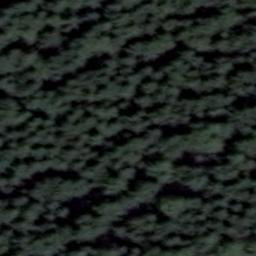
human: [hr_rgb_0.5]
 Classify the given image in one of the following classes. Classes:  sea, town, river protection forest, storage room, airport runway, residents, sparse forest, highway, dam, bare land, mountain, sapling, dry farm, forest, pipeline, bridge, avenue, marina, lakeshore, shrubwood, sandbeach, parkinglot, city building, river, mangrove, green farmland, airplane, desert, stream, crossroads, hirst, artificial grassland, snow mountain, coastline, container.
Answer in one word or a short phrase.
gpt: forest